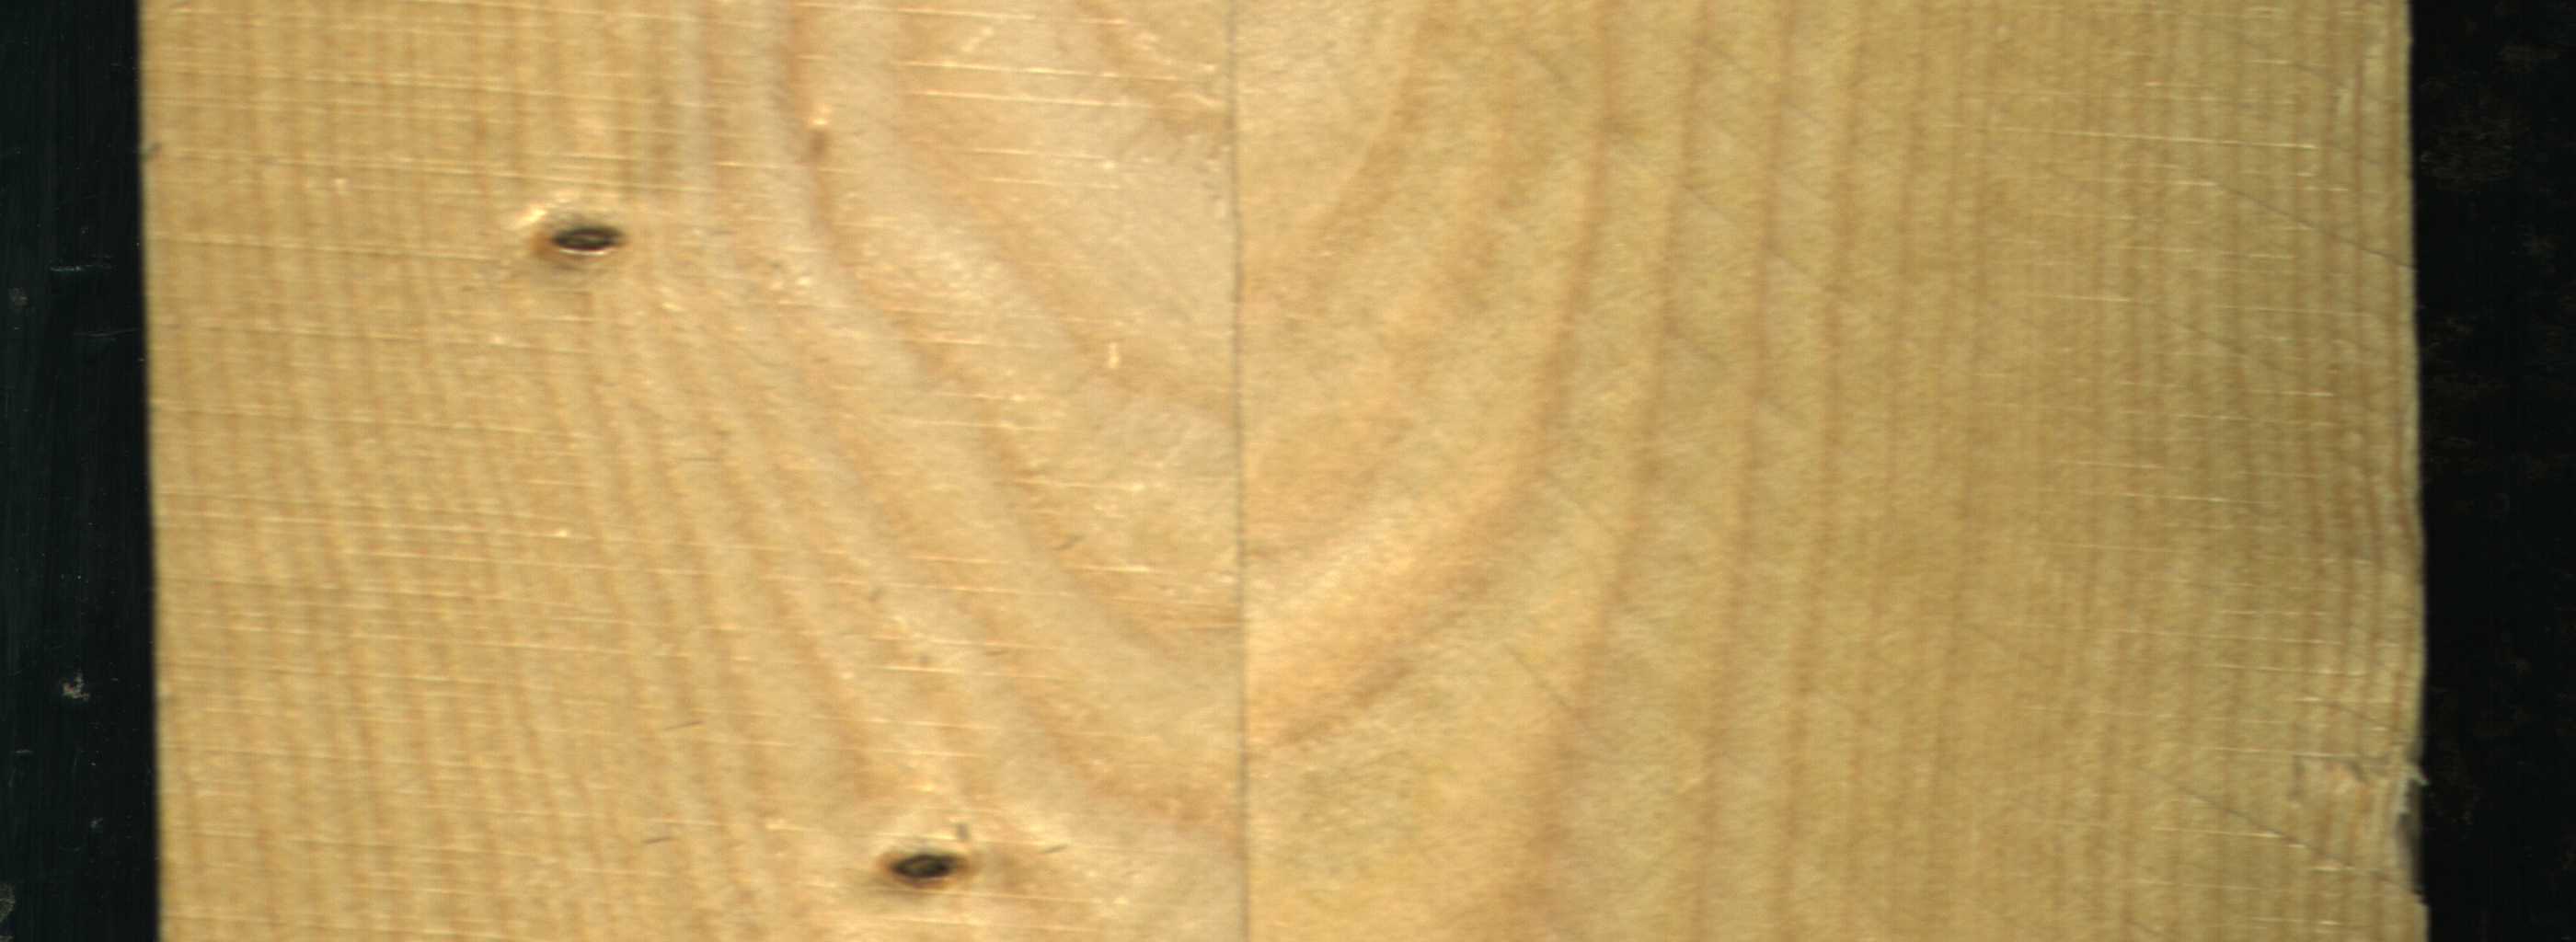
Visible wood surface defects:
Dead_Knot
Dead_Knot